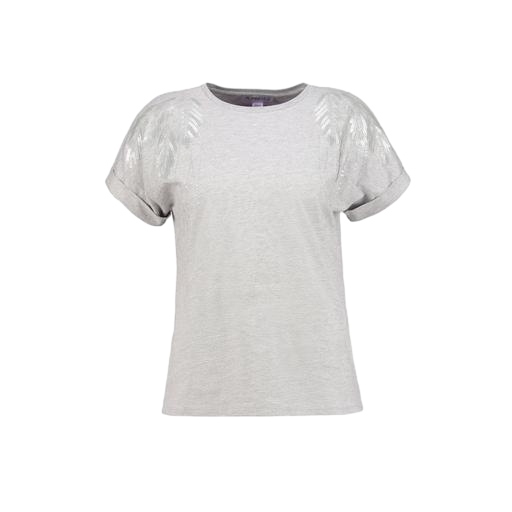
silver t-shirt, short-sleeve top only macy, gray amber t-shirt grey, white background